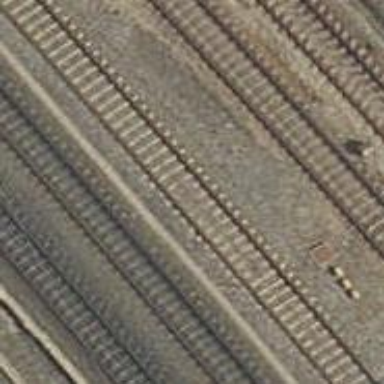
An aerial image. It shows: Siding railway line with electrified contact line for the trains.